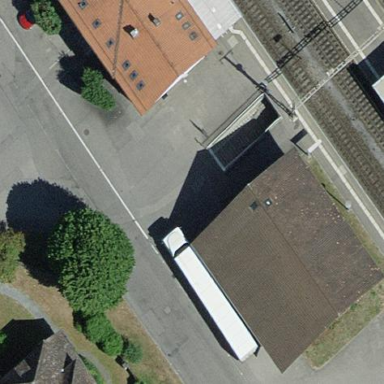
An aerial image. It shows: Transportation building.